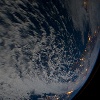
Label: cloud